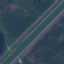
Land use / land cover: River